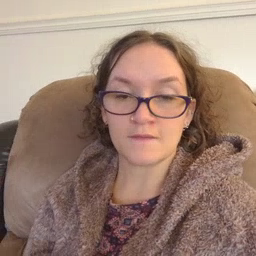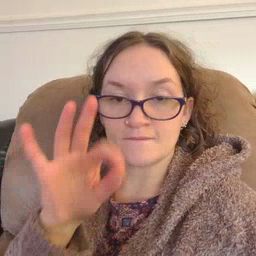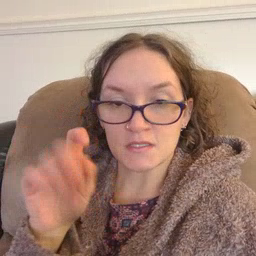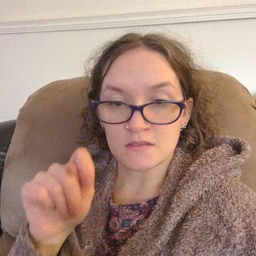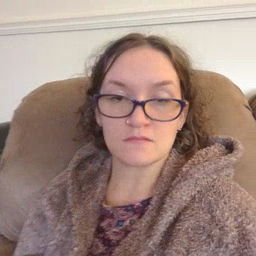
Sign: feet